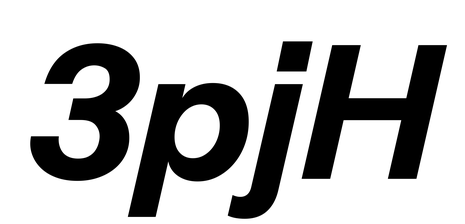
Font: InstrumentSans-Italic_Bold_Italic